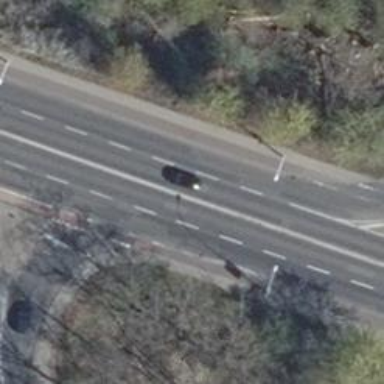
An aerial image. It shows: Tertiary road.